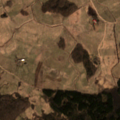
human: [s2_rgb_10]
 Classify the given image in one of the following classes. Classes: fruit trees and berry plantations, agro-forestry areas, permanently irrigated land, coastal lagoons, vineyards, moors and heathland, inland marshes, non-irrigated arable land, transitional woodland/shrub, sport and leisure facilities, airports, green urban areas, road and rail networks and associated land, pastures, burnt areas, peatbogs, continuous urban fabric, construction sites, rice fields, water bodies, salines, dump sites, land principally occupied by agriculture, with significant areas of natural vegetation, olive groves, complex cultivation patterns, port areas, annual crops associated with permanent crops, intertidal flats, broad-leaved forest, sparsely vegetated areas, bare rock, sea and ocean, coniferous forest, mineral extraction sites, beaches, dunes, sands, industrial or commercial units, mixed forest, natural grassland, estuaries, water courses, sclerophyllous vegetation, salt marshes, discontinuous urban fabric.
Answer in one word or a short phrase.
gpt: non-irrigated arable land, complex cultivation patterns, land principally occupied by agriculture, with significant areas of natural vegetation, broad-leaved forest, coniferous forest, mixed forest